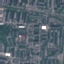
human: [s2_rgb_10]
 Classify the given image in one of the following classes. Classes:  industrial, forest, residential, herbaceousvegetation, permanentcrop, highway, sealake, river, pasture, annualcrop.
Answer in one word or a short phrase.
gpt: Residential